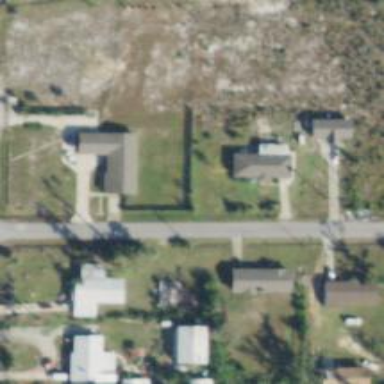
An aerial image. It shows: Residential area composed of single-family homes.